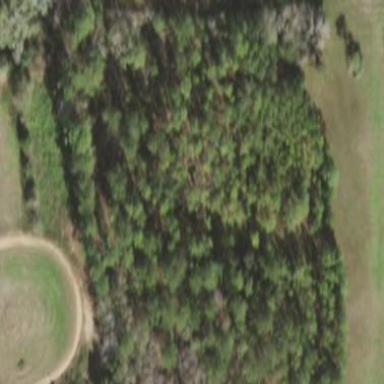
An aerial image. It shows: Woodland consisting mainly of needle-leaved trees.